Field crop: maize
Growth stage: 2
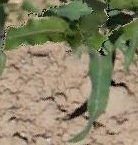
Species: maize